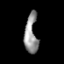
Tissue: prostate
Cell type: T cells
Senescence score: 0.3325
Nuclear area (px): 499
Mean DAPI intensity: 146.331